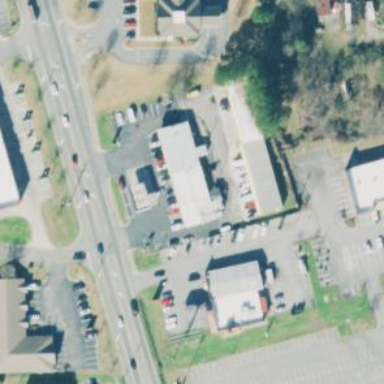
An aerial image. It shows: Convenience shop.